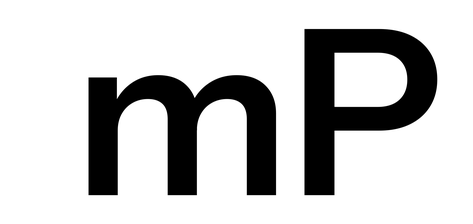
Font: InstrumentSans_SemiBold